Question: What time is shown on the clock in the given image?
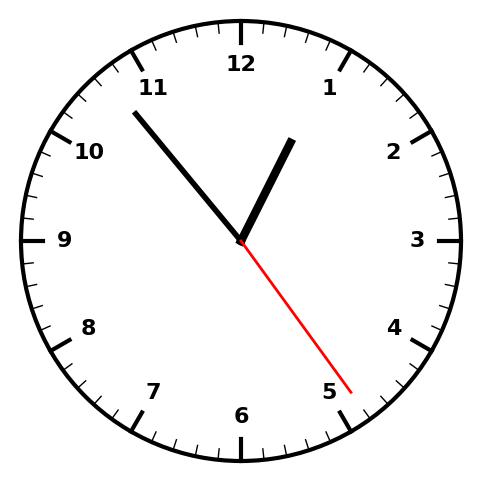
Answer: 12:53:24